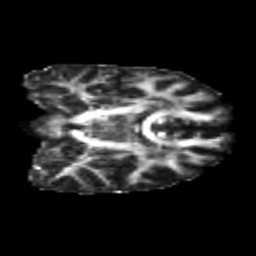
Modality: FA
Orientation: coronal
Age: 23
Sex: female
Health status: healthy
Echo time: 0.074 s